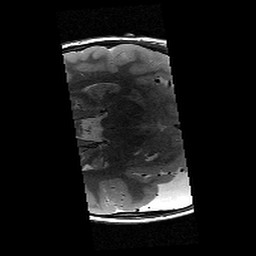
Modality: T2w
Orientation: axial
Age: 12
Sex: male
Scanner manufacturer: siemens
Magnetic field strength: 3 T
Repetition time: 9.23 s
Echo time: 0.067 s